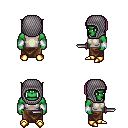
a pixel art fantasy rpg character, male body template, orc, green skin, white sleeveless shirt, robe skirt, pink pageboy hairstyle, chain hood, white cloth bracers, gold boots, dagger, four views (front, back, left, right), 2x2 character sprite sheet, small pixel art, hard edges, no anti-aliasing